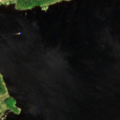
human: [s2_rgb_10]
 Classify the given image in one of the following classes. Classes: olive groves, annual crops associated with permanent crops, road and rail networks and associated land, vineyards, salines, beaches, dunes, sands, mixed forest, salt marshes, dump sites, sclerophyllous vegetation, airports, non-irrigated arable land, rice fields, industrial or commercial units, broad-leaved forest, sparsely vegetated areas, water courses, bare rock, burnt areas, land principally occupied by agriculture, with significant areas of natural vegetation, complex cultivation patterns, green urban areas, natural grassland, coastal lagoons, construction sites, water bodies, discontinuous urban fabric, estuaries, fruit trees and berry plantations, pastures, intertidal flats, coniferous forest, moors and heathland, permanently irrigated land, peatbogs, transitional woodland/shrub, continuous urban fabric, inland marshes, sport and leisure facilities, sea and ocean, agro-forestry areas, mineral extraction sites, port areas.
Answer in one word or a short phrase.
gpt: land principally occupied by agriculture, with significant areas of natural vegetation, mixed forest, water bodies